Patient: sex M, age 67
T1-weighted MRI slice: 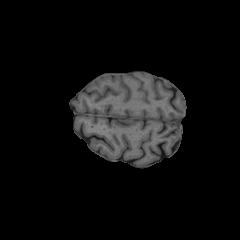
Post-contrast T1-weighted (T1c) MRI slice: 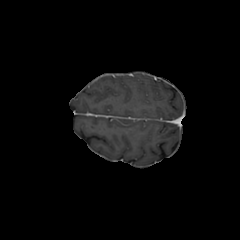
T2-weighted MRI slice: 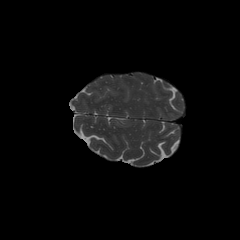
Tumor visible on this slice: no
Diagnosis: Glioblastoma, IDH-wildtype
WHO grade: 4